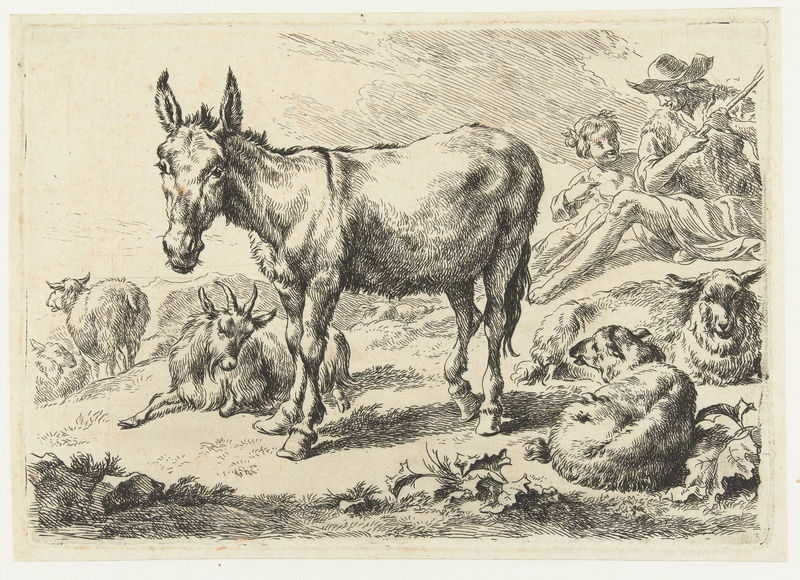
Titel: Landschap met ezel, schapen, geit en herders
Künstler: Nicolaes Pietersz. Berchem
Standort: Amsterdam
Institution: Rijksmuseum
Schlagwörter: berger, chevre, ane, mouton, mule, moutin